Interaction volume radius: 5 \u00c5
Interaction volume height: 25 \u00c5
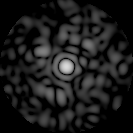
Disorder parameter: 0.8469